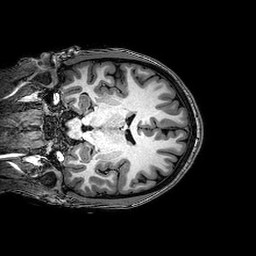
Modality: T1w
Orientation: coronal
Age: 20
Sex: female
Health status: healthy
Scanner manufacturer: philips
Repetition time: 0.00822 s
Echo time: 0.00378 s